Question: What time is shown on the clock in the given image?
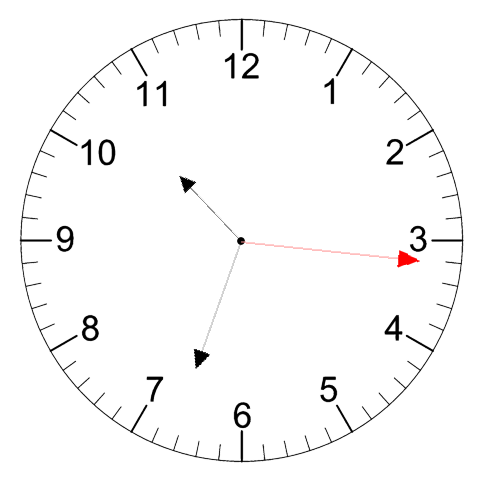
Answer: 10:33:16